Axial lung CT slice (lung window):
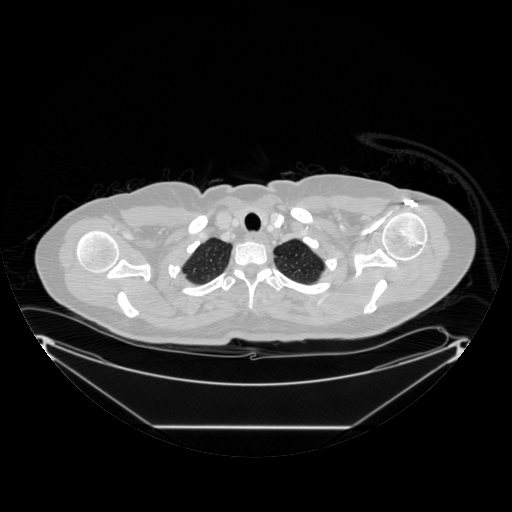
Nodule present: no